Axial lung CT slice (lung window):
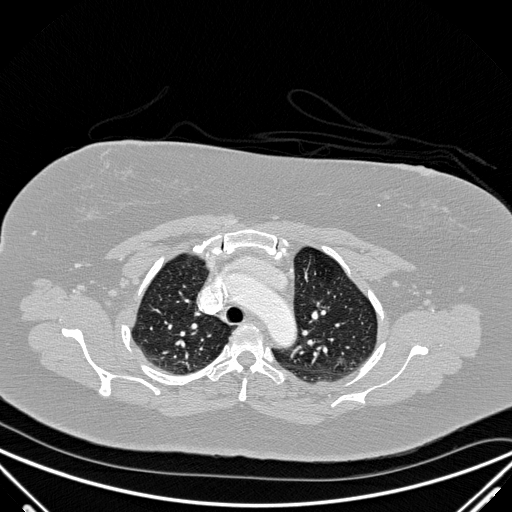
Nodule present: no